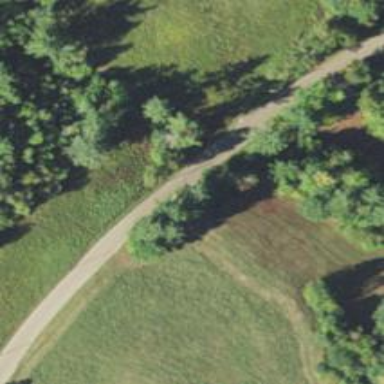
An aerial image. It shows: Unclassified road.